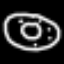
Label: donut